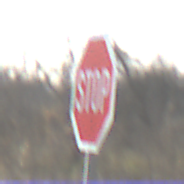
Verkehrszeichen: Stop
Umgebung: Outdoor, Suburban
Tageszeit: MorningAfternoon
Wetter: PartlyCloudy
Licht: Natural
Jahreszeit: NotSpecified
Kontrast: HighContrast